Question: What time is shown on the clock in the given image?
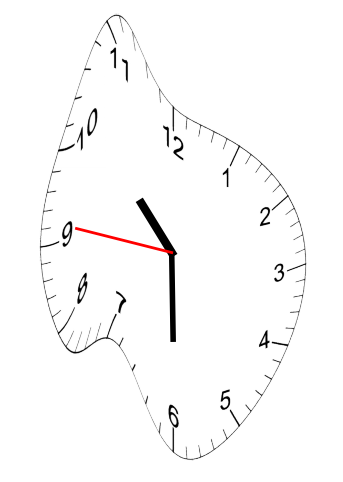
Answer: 10:29:46